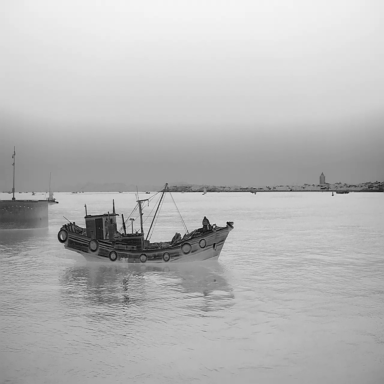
There is a container_ship in the infrared image.